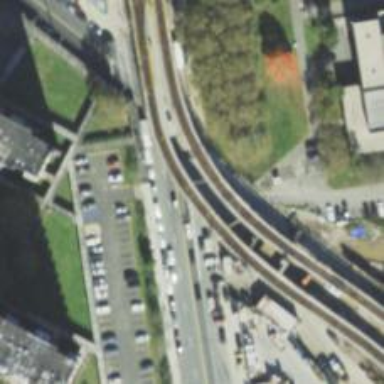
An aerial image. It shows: Bridge for electrified rail.